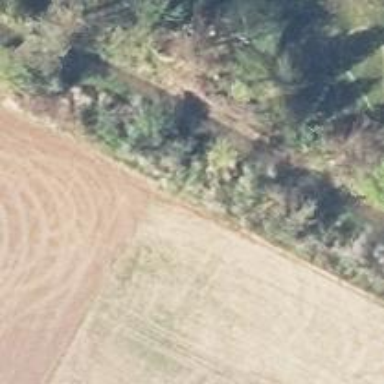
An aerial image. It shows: Row of deciduous broadleaved trees.